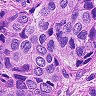
Metastatic tissue present: yes